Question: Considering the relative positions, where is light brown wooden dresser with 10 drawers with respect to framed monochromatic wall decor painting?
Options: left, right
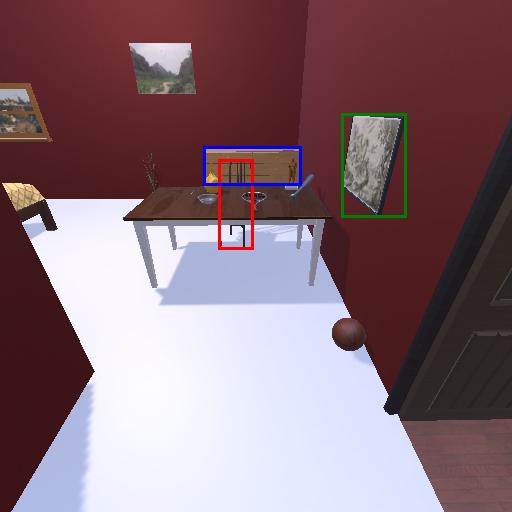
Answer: left